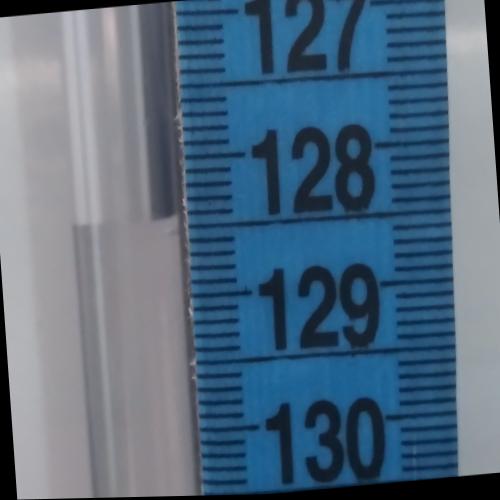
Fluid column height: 128.4 cm